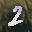
Label: 2